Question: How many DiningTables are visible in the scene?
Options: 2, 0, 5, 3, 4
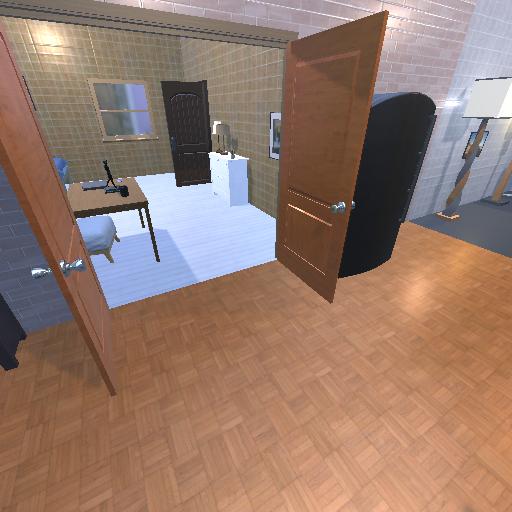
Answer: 2